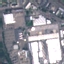
Land use / land cover class: Industrial